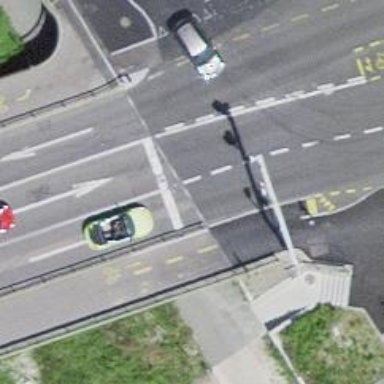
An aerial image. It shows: Road with traffic signals.